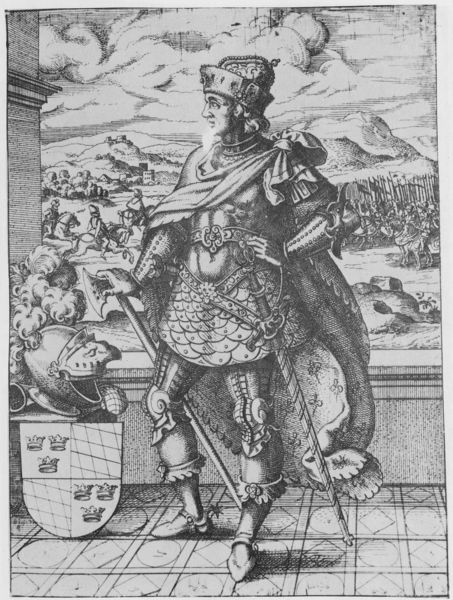
Titel: Bildnis des Theobaldus
Künstler: Jost Amman
Institution: (Seriendruck)
Schlagwörter: berg, feder, fuß, hand, held, himmel, kampf, kämpfer, mann, umhang, weiß, wolken, landschaft, menschen, stadt, grau, hintergrund, hut, mund, nase, pfeiler, profil, raum, schwarz, säule, terasse, zeichnung, blick, gebäude, gürtel, tuch, rock, bart, kappe, mütze, architektur, falten, federn, knoten, stehen, bildnis, herr, portrait, porträt, hügel, brüstung, boden, auge, figur, mantel, stehend, adel, krone, renaissance, wald, kreis, pferd, pferde, reiter, federbusch, balkon, taille, terrasse, fahnen, man, schuhe, berge, gebirge, mauer, grafik, graphik, füsse, röckchen, krieg, schlacht, könig, lanze, soldaten, kontrapost, schild, panzer, burg, steht, druck, schwarzweiss, radierung, stich, fliesen, schwert, säbel, waffen, soldat, waffe, adeliger, helm, stiefel, herrscher, ritter, armee, fürst, heer, rüstung, wappen, raute, rauten, hellgrau, schultertuch, hüfte, axt, ross, mittelalter, krieger, feldherr, visier, adliger, speere, heerführer, helmbusch, sporen, lilien, emblem, kupferstich, beil, gamaschen, sporn, kronen, stick, scharffur, streitaxt, act, fluchtpunktperspektive, garfik, kriegsherr, azuge, sänbel, rüstunf, werge